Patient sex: F
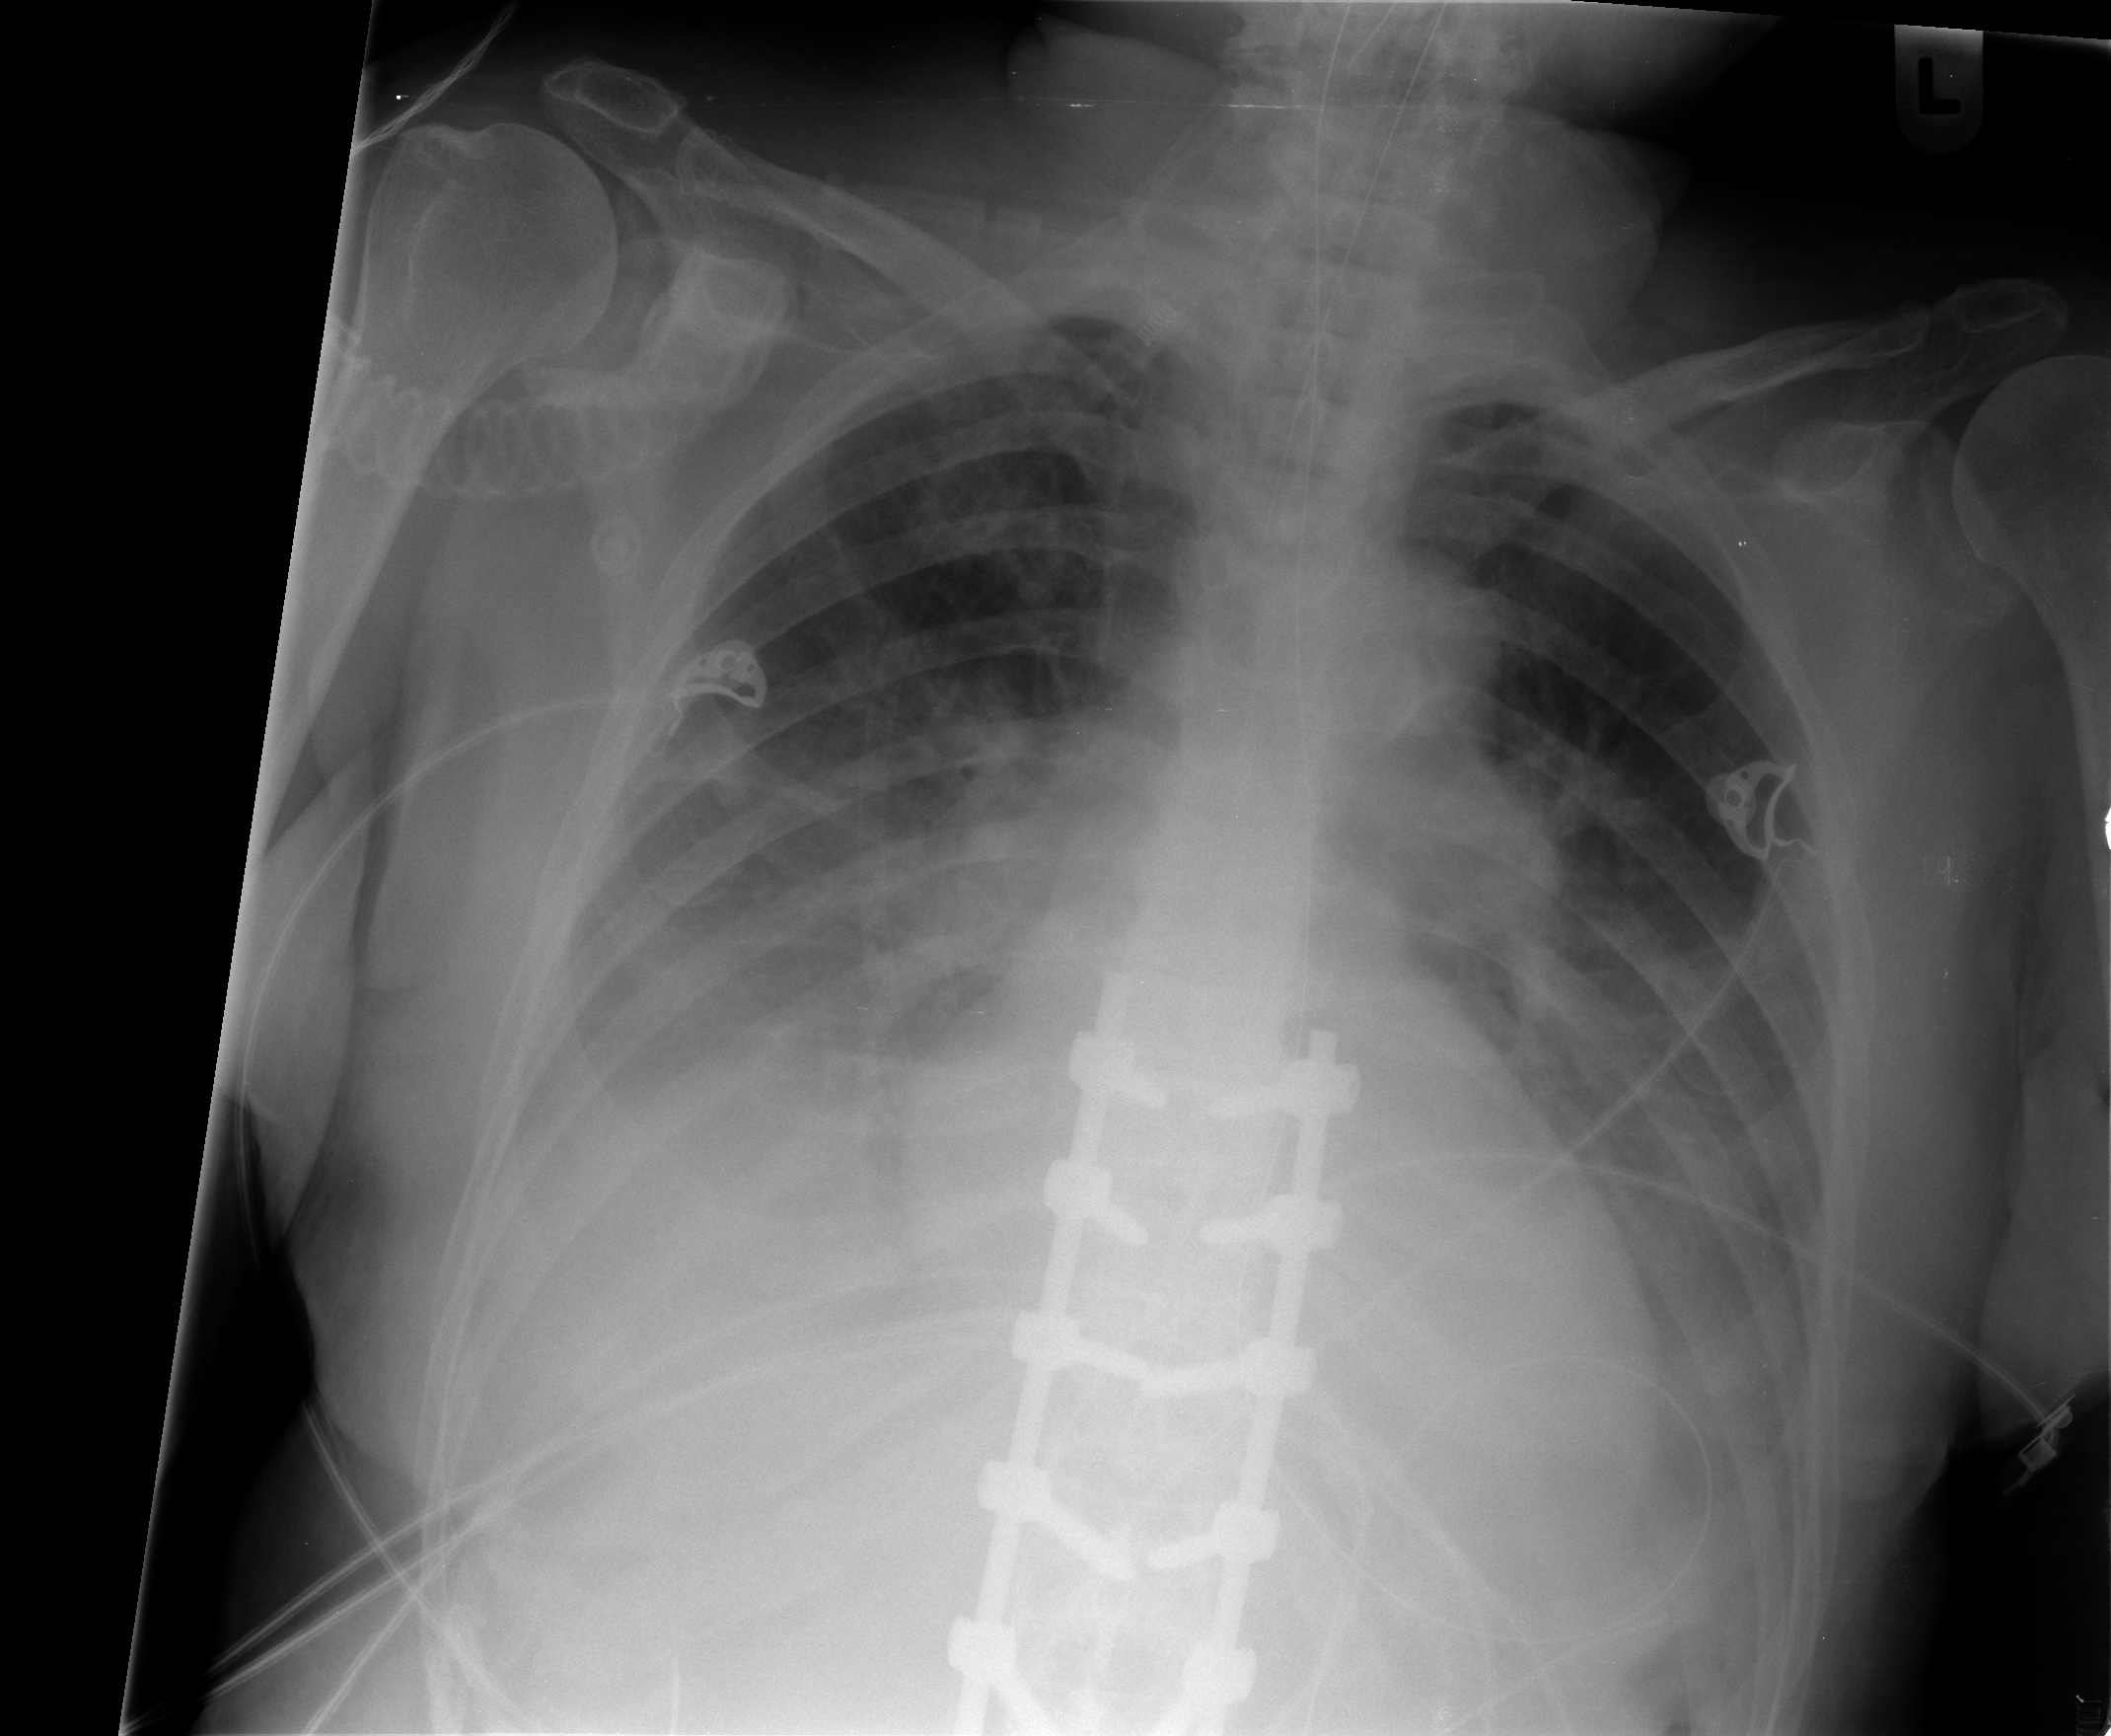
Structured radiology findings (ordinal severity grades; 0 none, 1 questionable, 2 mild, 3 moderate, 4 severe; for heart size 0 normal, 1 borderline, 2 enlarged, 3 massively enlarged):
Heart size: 0
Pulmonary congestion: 2
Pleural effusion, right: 2
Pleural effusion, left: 2
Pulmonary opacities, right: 0
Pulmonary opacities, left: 0
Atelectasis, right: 2
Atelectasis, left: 2